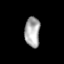
Tissue: lung
Cell type: T cells
Senescence score: 0.2399
Nuclear area (px): 451
Mean DAPI intensity: 171.053